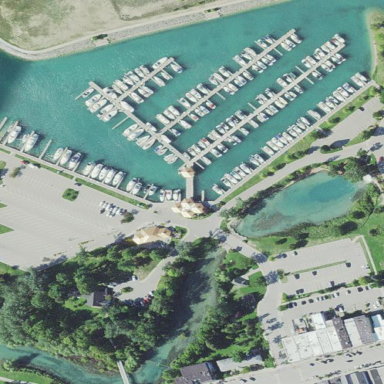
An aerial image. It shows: Marina area for leisure land.